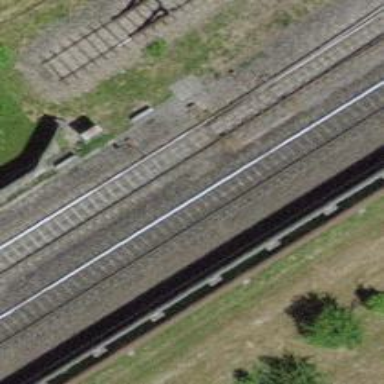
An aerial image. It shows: Railway switch.